Question: I want to know how I can delete all my bankCheck when i want to delete my Customer.
This is my database

I made something like this:
'''
ConEntities context = new ConEntities();
context.Customer.Attach(selectedCustomer);
context.Customer.Remove(selectedCustomer);
context.SaveChanges();
context.Dispose();
'''
But i have this error:
> Cannot delete or update a parent row: a foreign key constraint fails
(''.'BankCheck', CONSTRAINT 'fk_1' FOREIGN KEY ('idCustomer')
REFERENCES 'Customer' ('id'))"
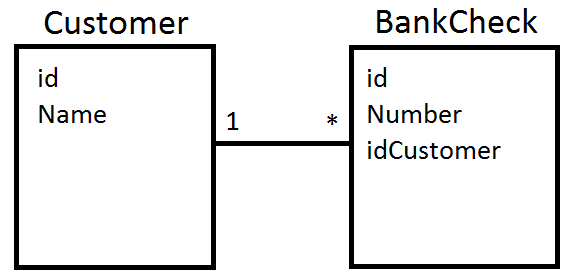
Answer: Fixed with <URL>:
'''
using (var context = new ConEntities())
{
var parent = context.Customer.Include(p => p.Check).SingleOrDefault(s => s.id == selectedCustomer.id);
if (parent.Check != null && parent.Check.Count > 0)
{
foreach (var child in parent.Check.ToList())
{
context.Check.Remove(child);
}
}
context.Customer.Attach(parent);
context.Customer.Remove(parent);
context.SaveChanges();
}
'''